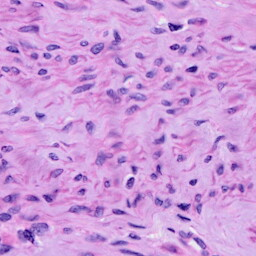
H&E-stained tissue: Cervix